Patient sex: M
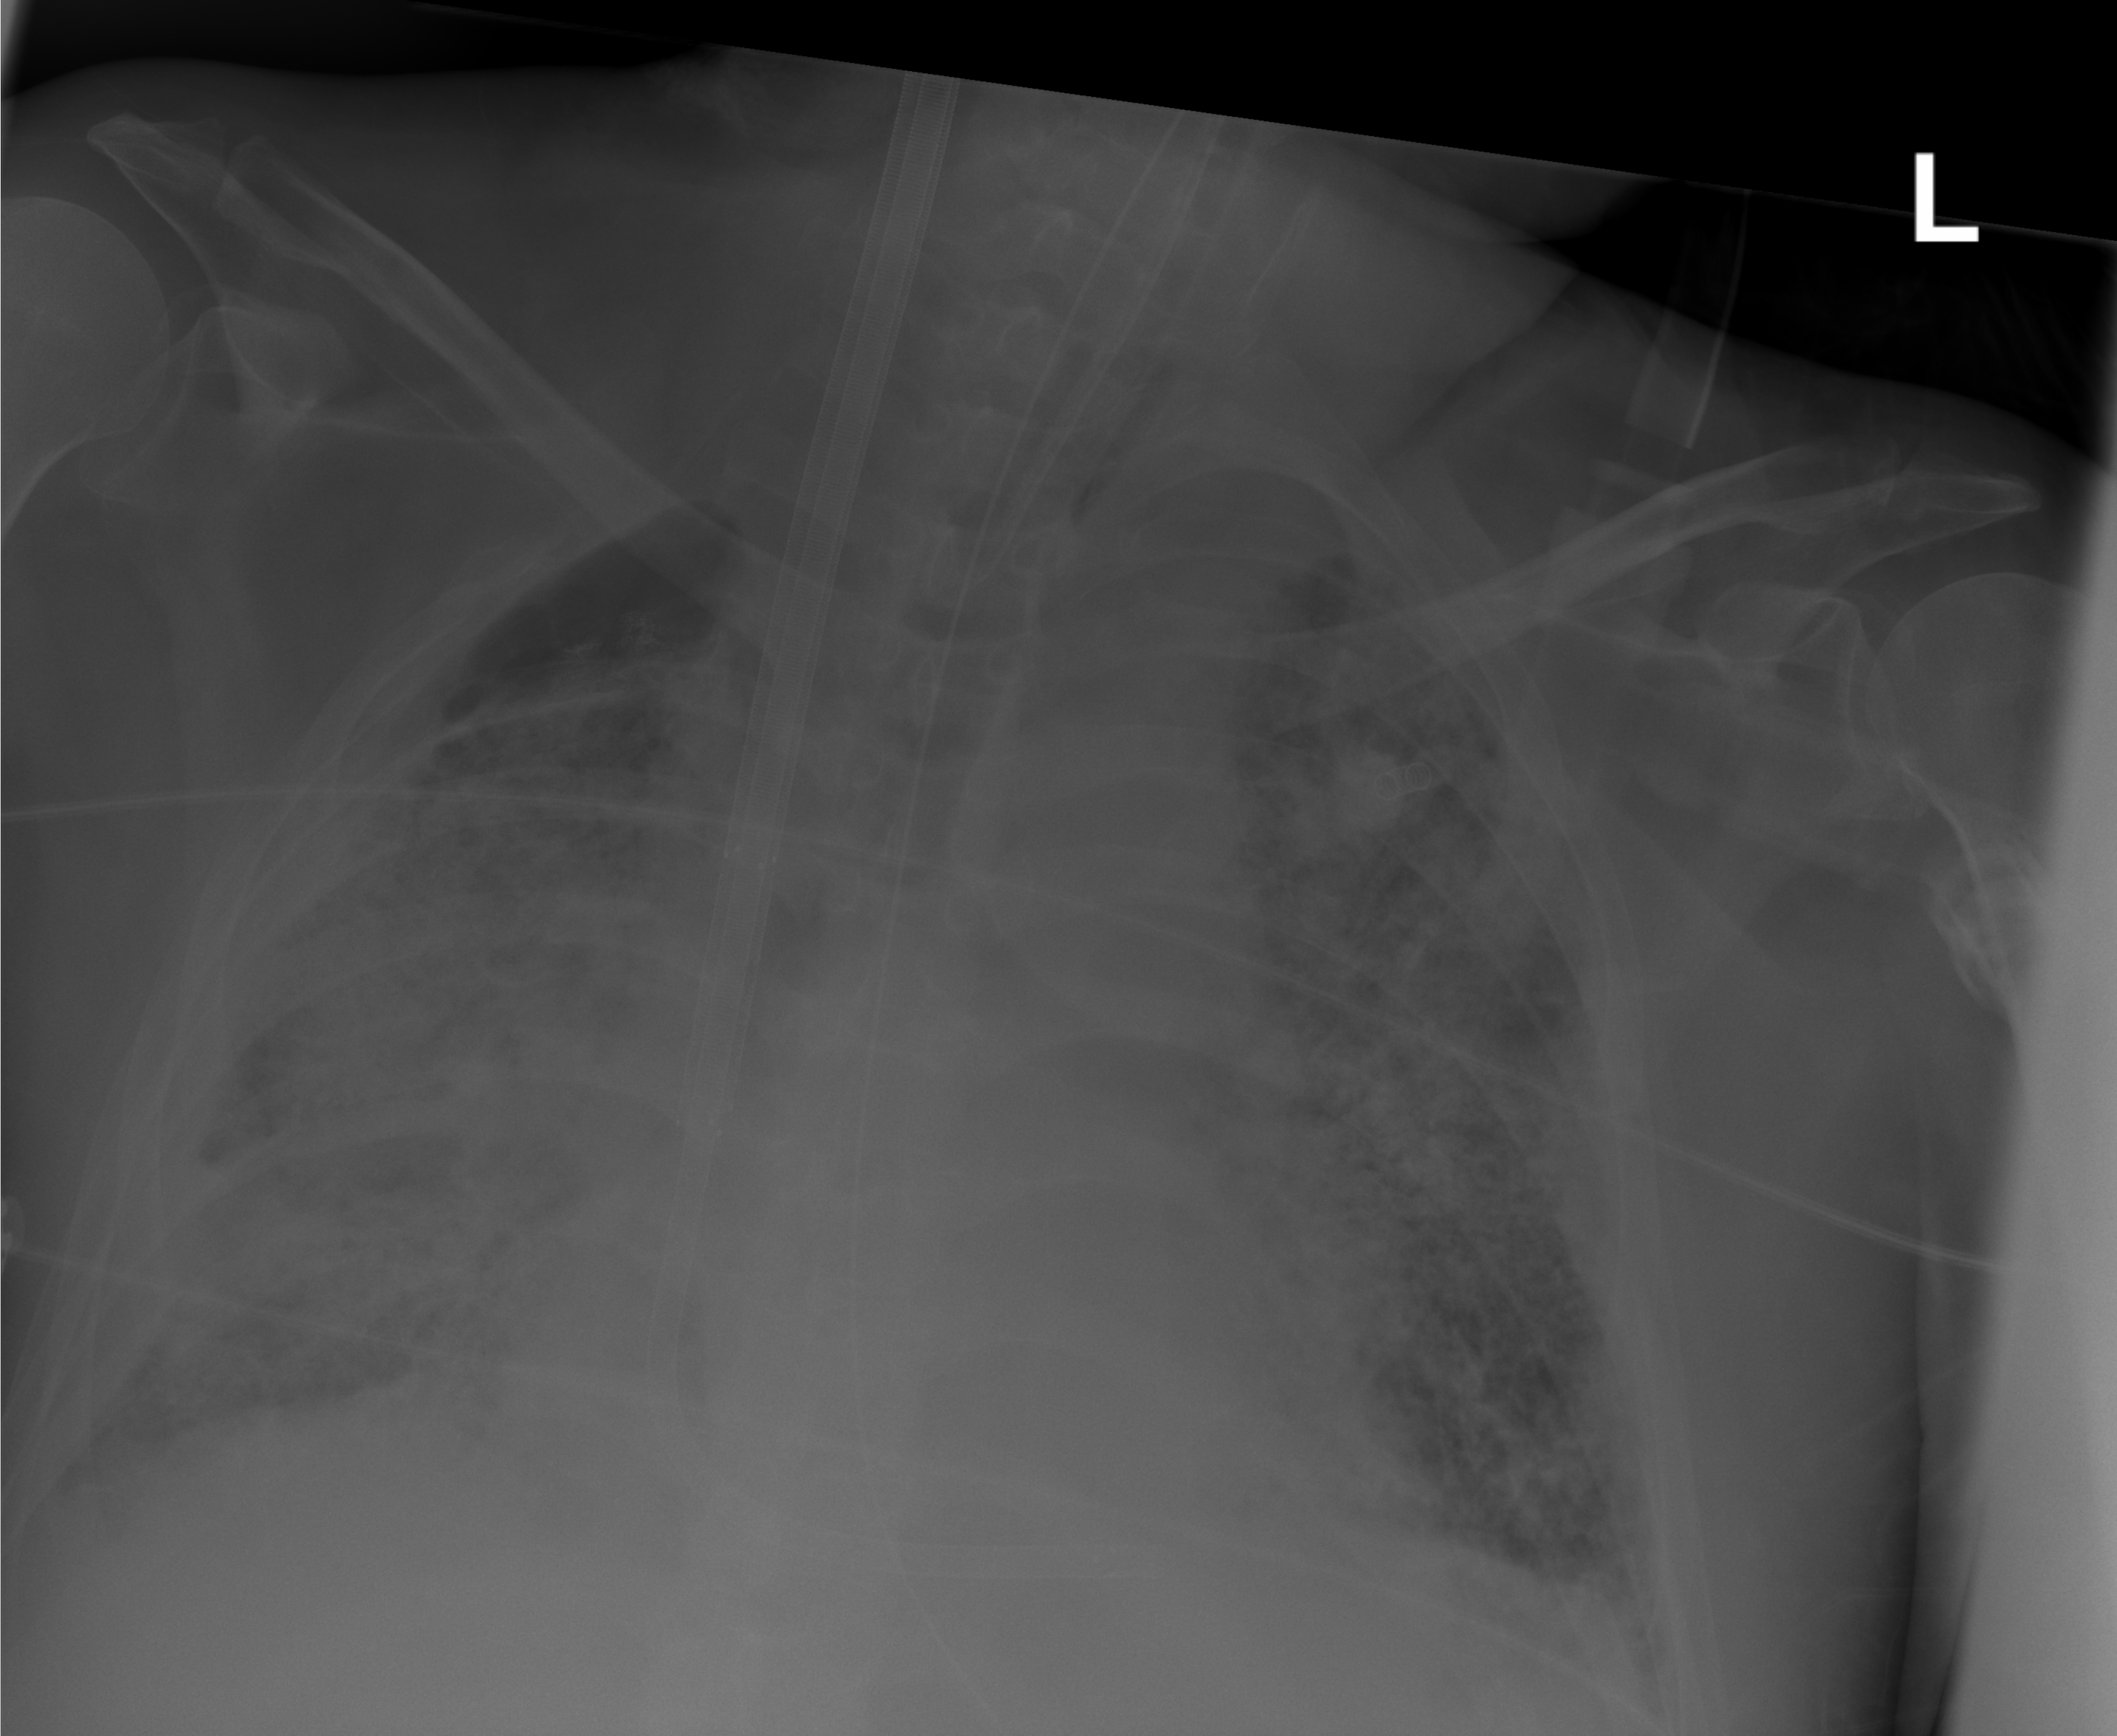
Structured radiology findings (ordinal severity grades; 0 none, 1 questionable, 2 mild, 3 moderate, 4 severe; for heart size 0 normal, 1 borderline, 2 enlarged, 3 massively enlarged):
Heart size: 2
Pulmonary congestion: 0
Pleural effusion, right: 2
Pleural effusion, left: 1
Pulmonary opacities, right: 4
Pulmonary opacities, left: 4
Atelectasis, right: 4
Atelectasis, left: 4